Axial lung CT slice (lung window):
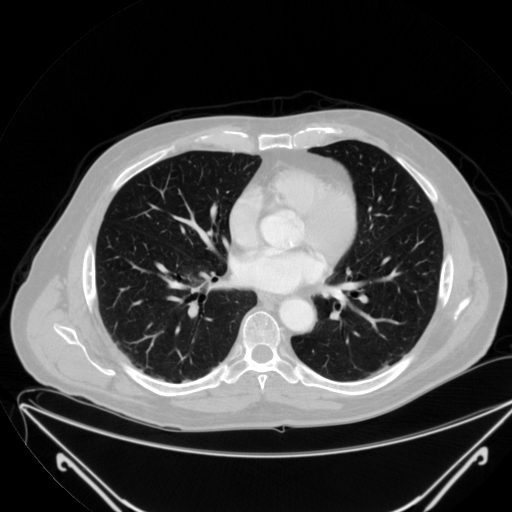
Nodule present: no